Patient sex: F
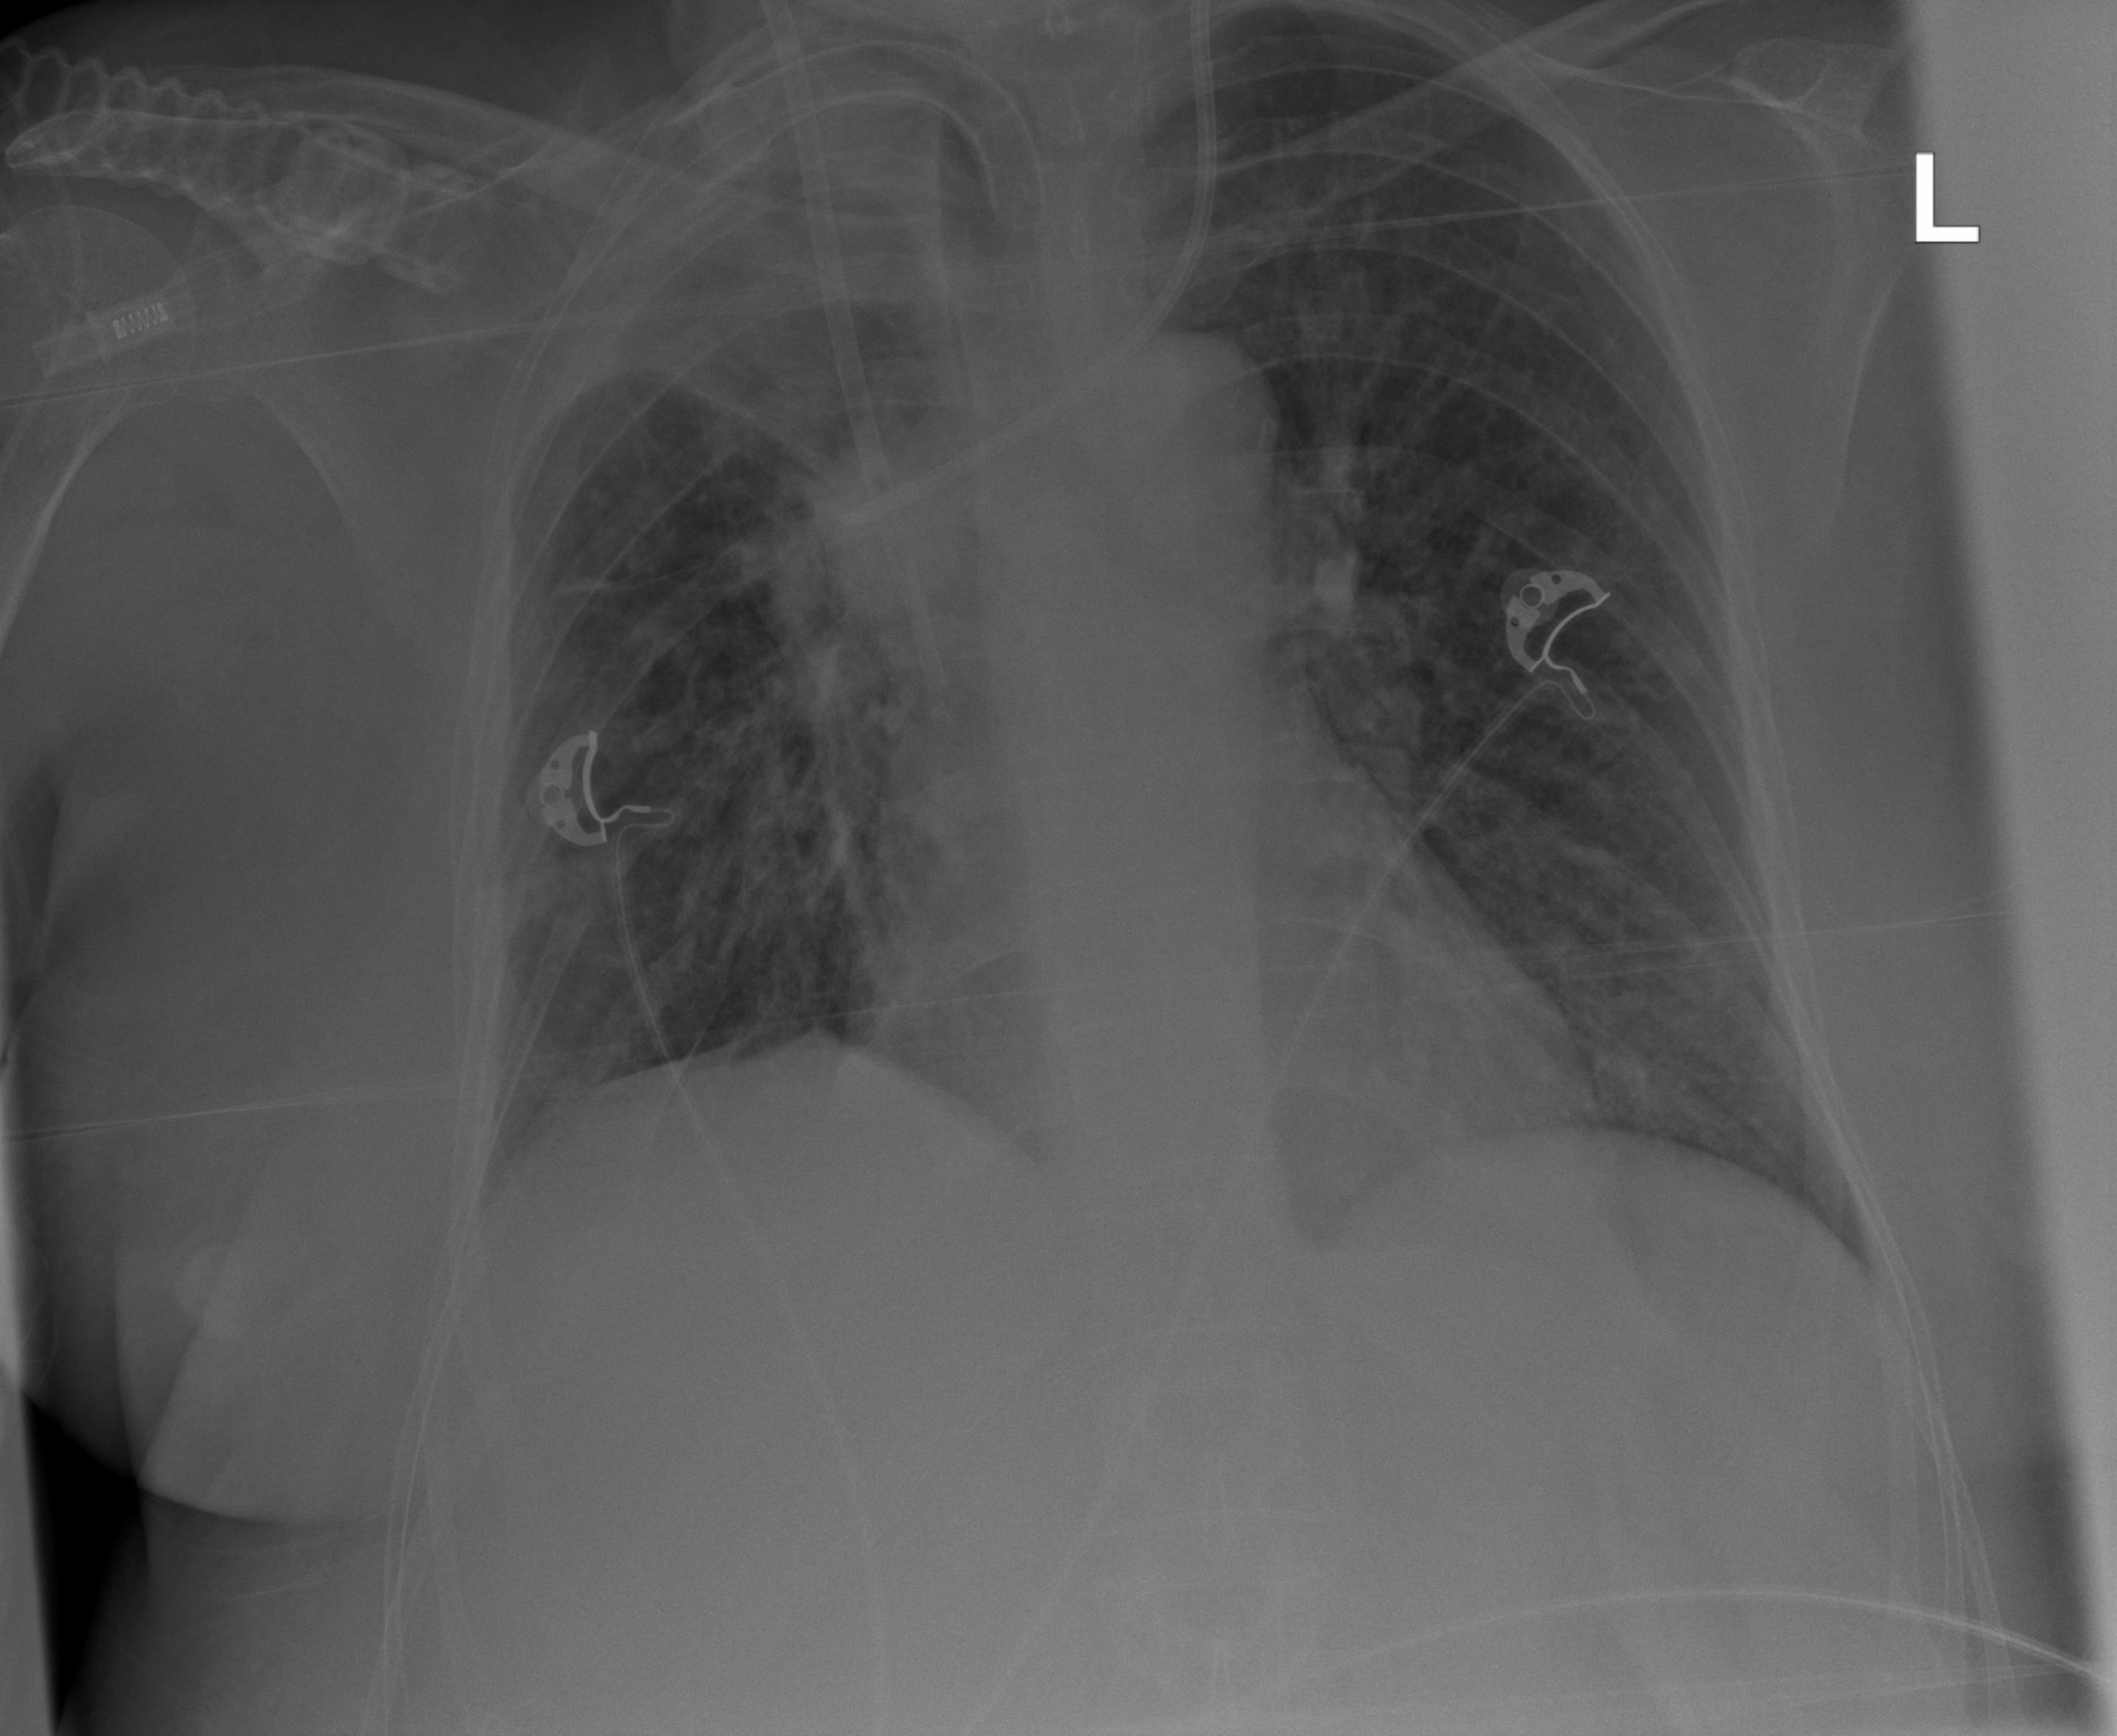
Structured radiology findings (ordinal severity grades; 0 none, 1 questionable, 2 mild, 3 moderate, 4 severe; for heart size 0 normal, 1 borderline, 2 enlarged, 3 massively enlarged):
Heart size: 0
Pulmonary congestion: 0
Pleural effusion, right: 2
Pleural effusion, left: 0
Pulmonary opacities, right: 2
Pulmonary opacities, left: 2
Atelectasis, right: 3
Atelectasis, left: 0